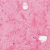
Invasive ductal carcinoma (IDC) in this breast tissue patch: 0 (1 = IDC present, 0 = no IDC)